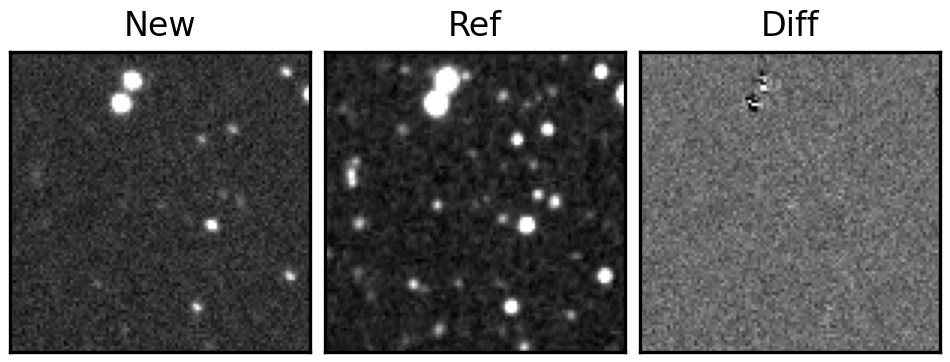
Label: real